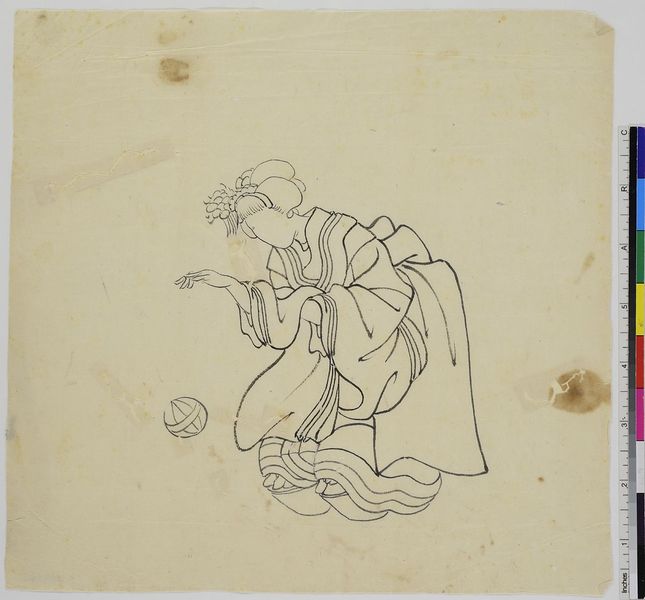
Künstler: Nagai Yoshitaki
Standort: Hamburg
Institution: Museum für Kunst und Gewerbe Hamburg
Schlagwörter: frau, skizze, zeichnung, ball, papier, tusche, geisha, entwurf, zeit, skizzen, tuschzeichnung, pinselzeichnung, kimono, ballspiel, asia, kurtisane, ballsport, entwurfszeichnungen, ballspiele, meiji, hetäre